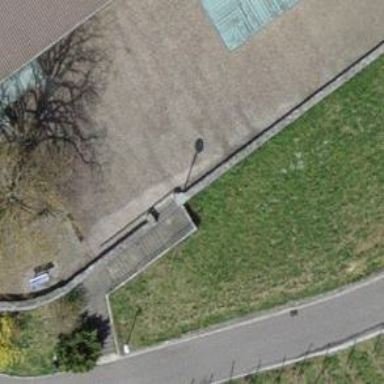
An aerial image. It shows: Road with steps.